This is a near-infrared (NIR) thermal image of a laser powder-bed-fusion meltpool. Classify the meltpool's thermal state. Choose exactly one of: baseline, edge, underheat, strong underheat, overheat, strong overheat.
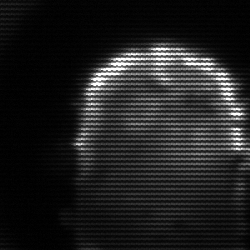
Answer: baseline